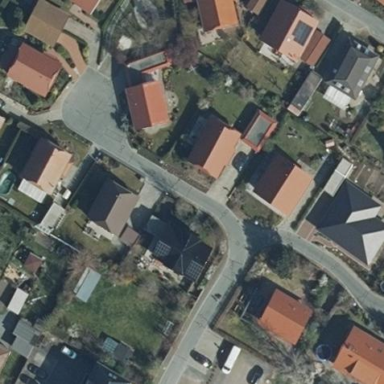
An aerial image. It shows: Living street area.